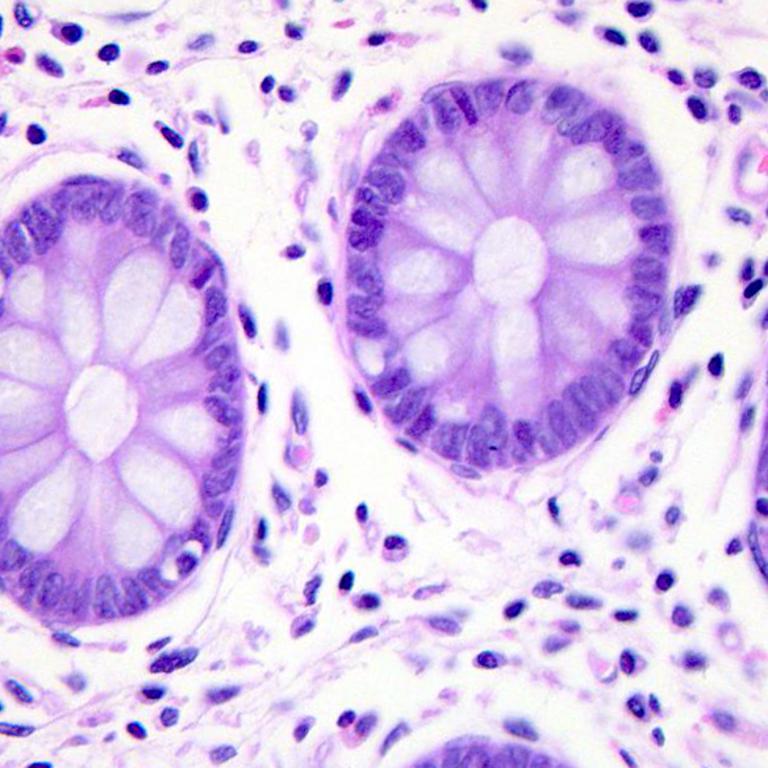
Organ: colon
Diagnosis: benign